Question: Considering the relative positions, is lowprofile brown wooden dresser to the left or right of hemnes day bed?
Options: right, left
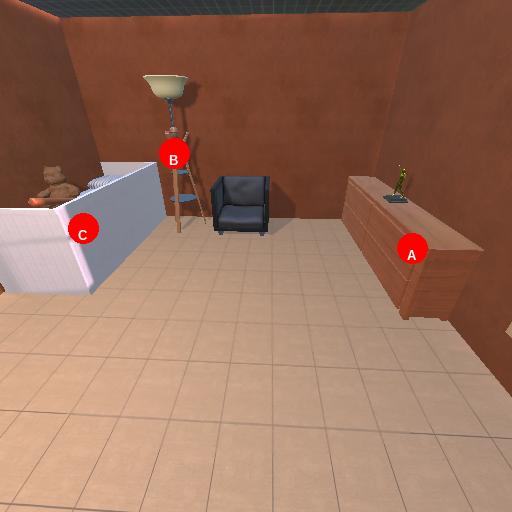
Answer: right